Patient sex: F
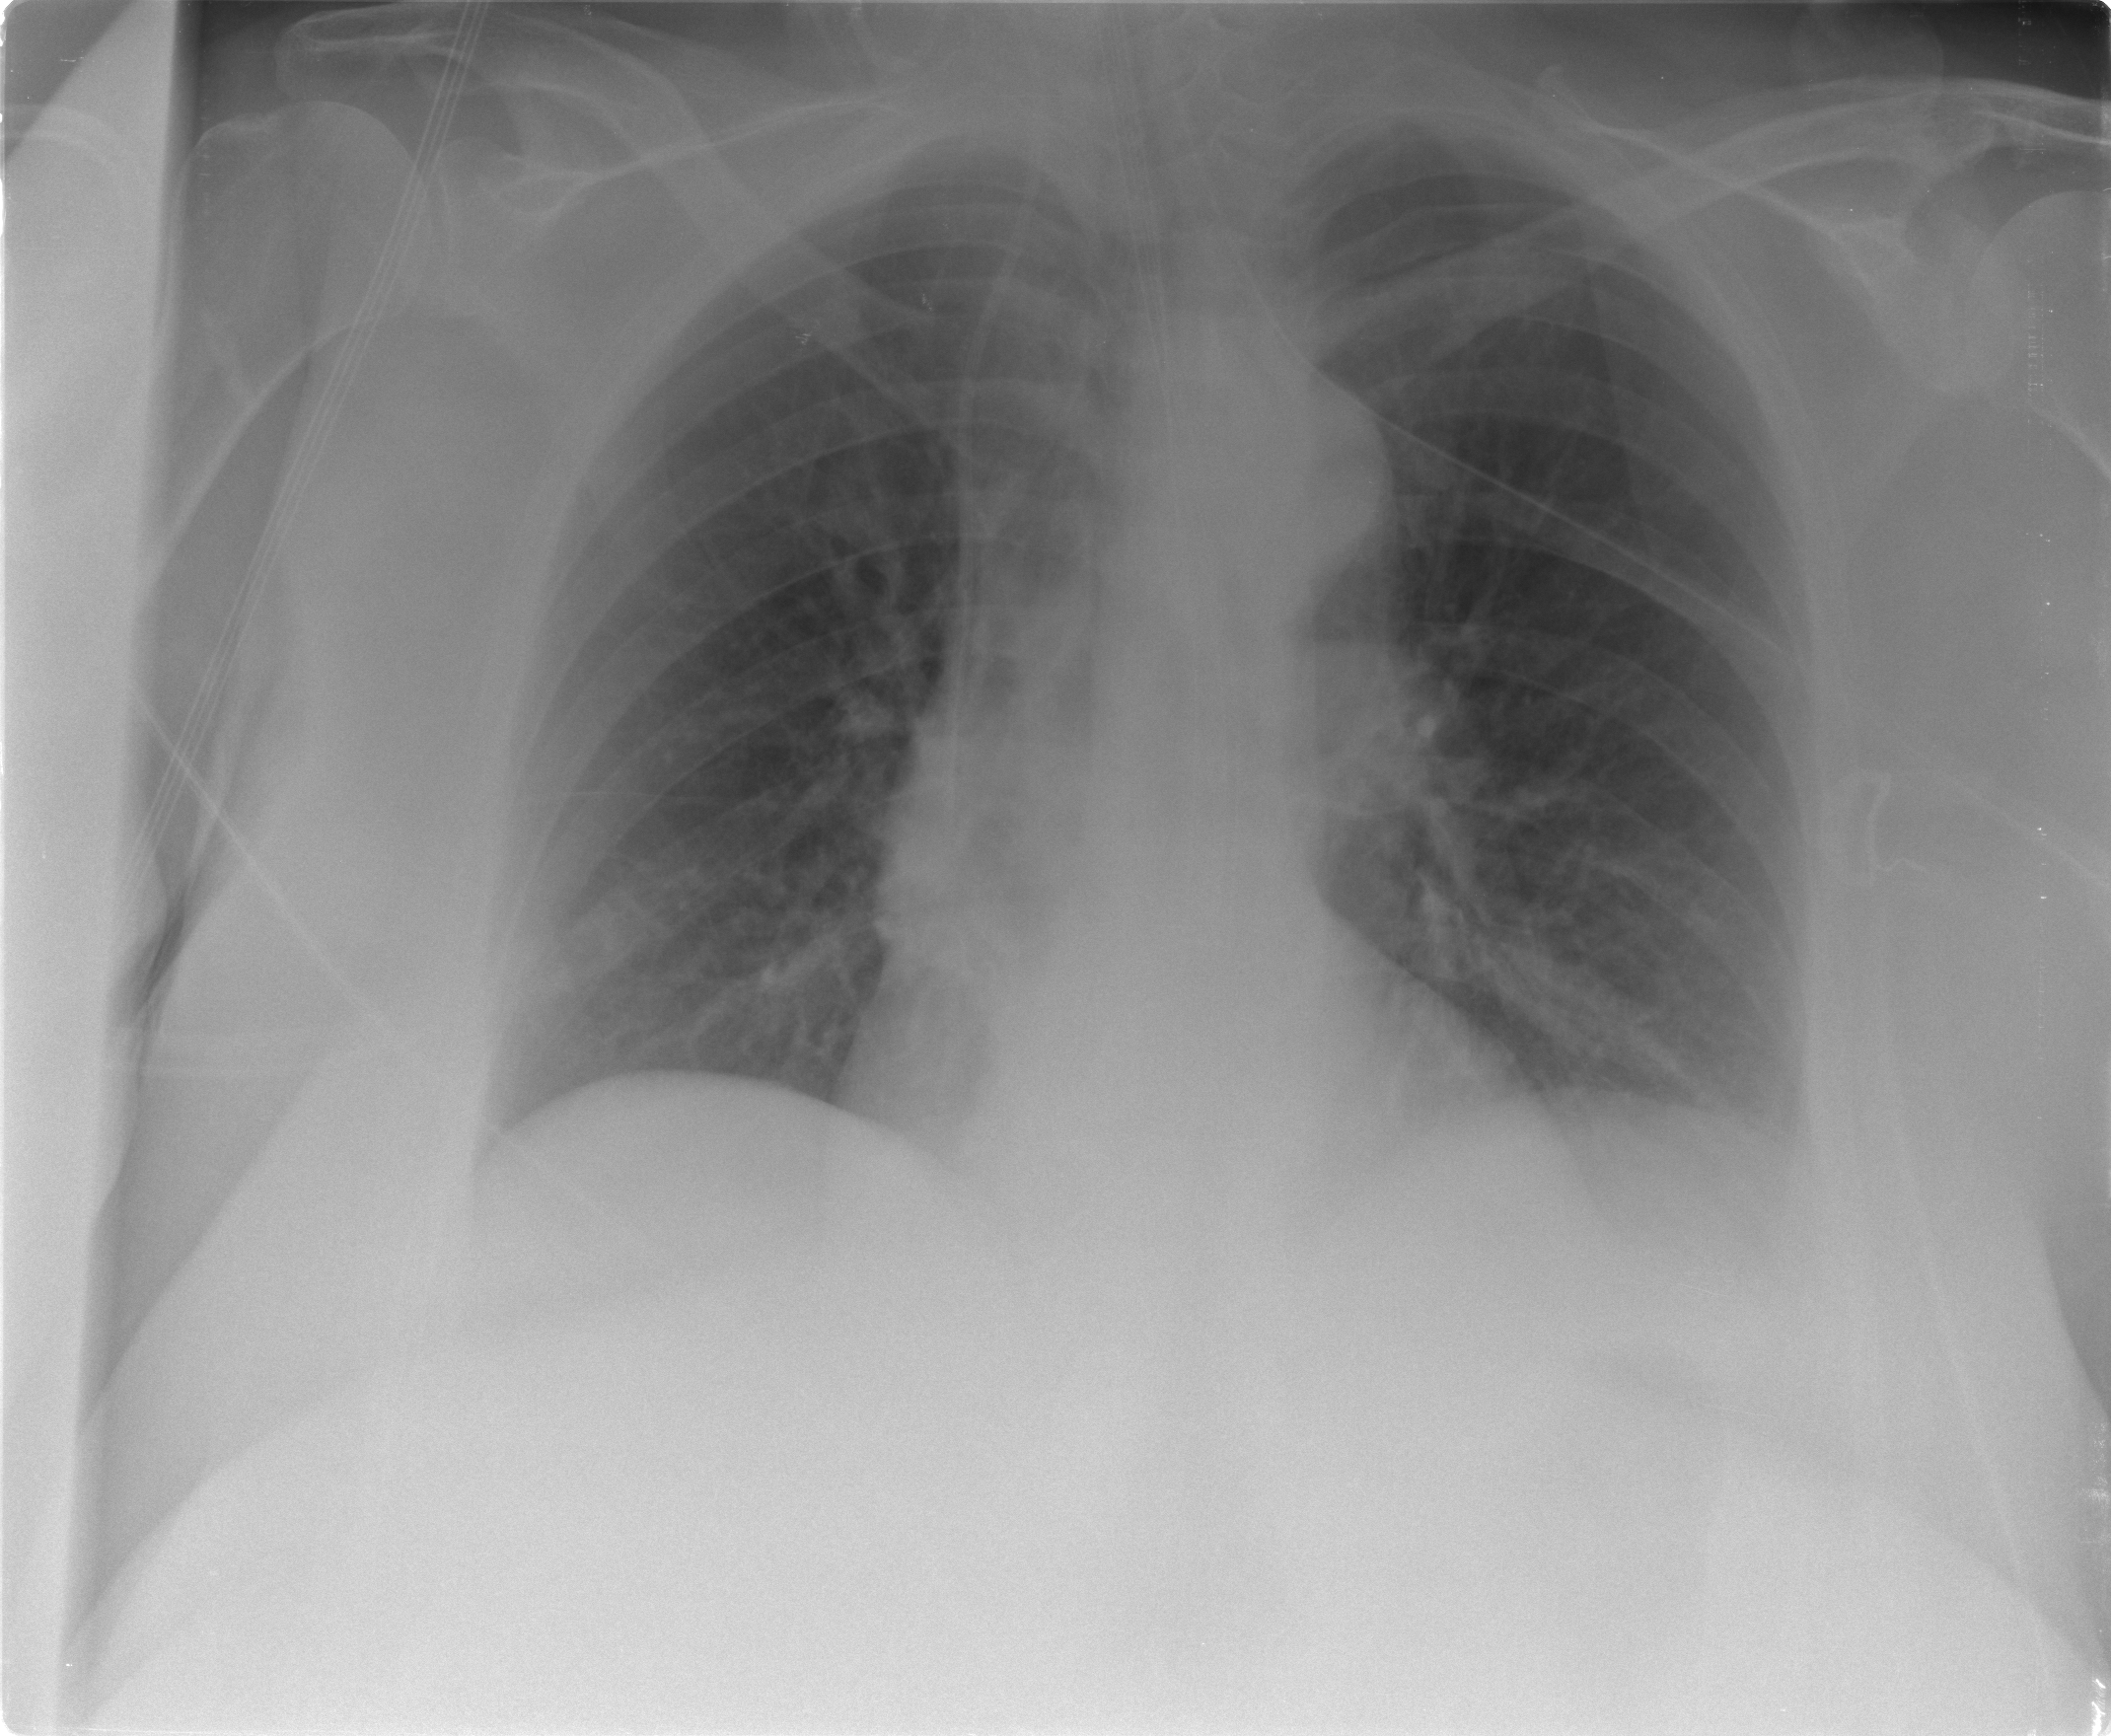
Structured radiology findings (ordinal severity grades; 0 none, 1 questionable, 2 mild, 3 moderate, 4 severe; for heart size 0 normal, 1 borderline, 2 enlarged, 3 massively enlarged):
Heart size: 0
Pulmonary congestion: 1
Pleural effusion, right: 0
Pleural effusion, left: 0
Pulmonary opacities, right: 0
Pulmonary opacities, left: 0
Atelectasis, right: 0
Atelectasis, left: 1